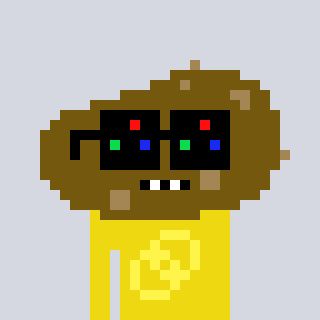
a pixel art character with square black sunglasses, a potato-shaped head and a yellow-colored body on a cool background